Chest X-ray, PA view. Patient: 73 years old, sex M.
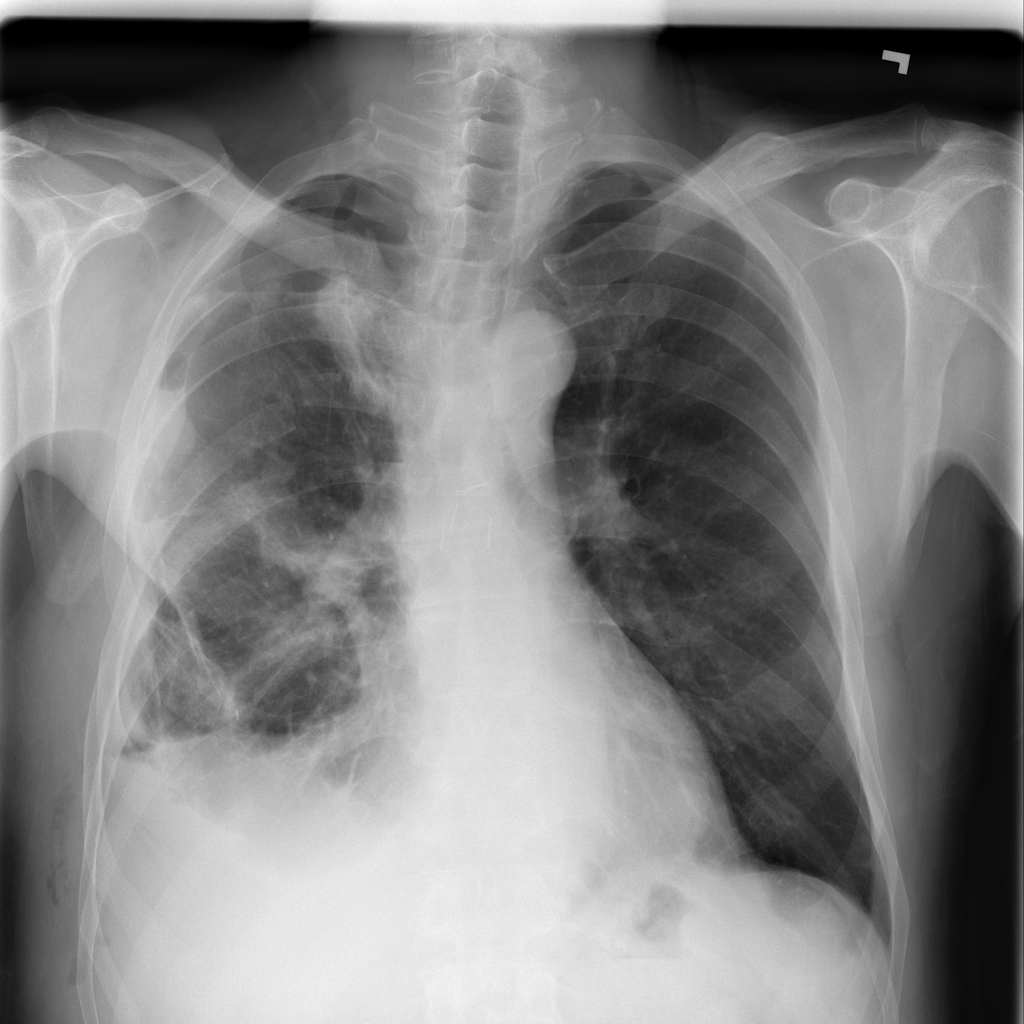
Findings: Atelectasis